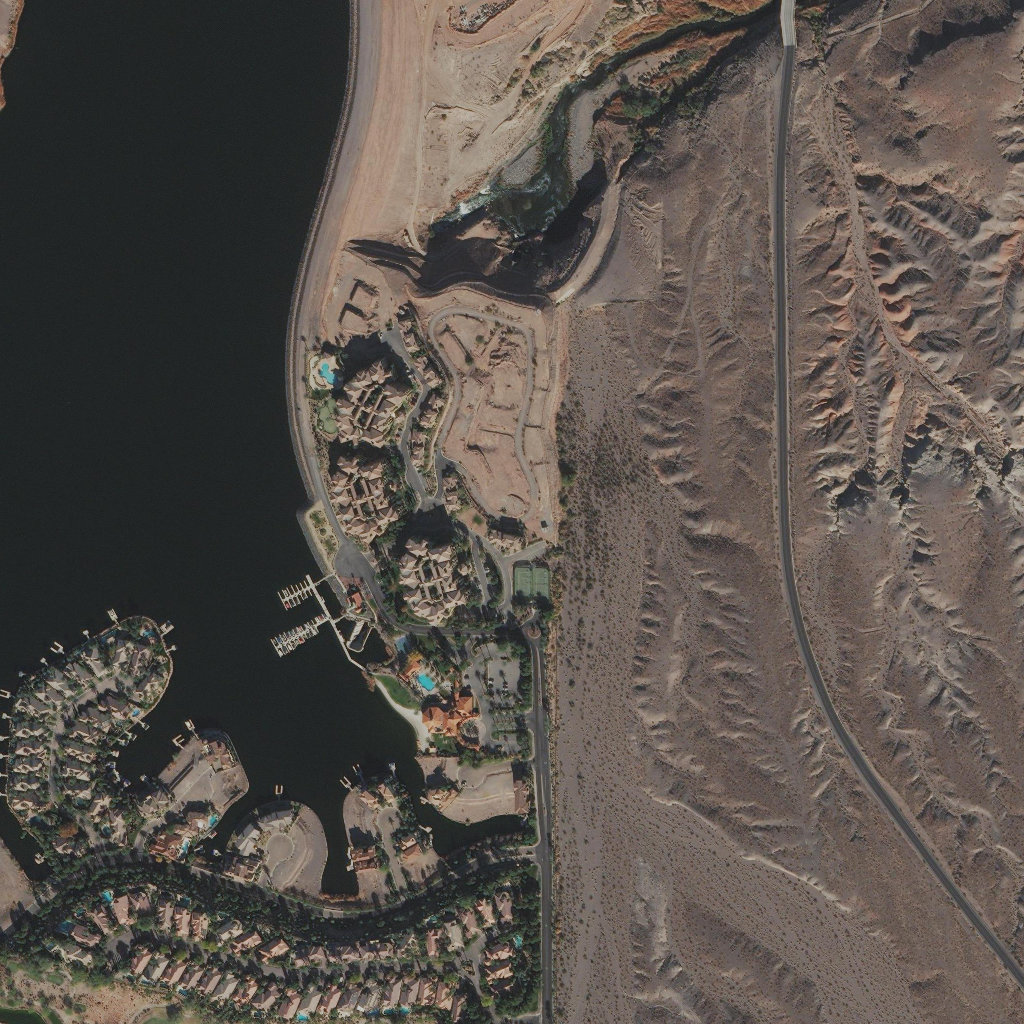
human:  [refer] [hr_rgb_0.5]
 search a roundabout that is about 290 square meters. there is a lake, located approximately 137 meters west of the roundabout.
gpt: <box>[[50, 60, 53, 63, 0]]</box>